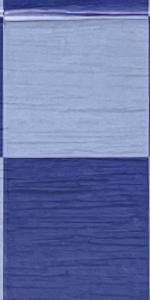
Label: Empty